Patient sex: M
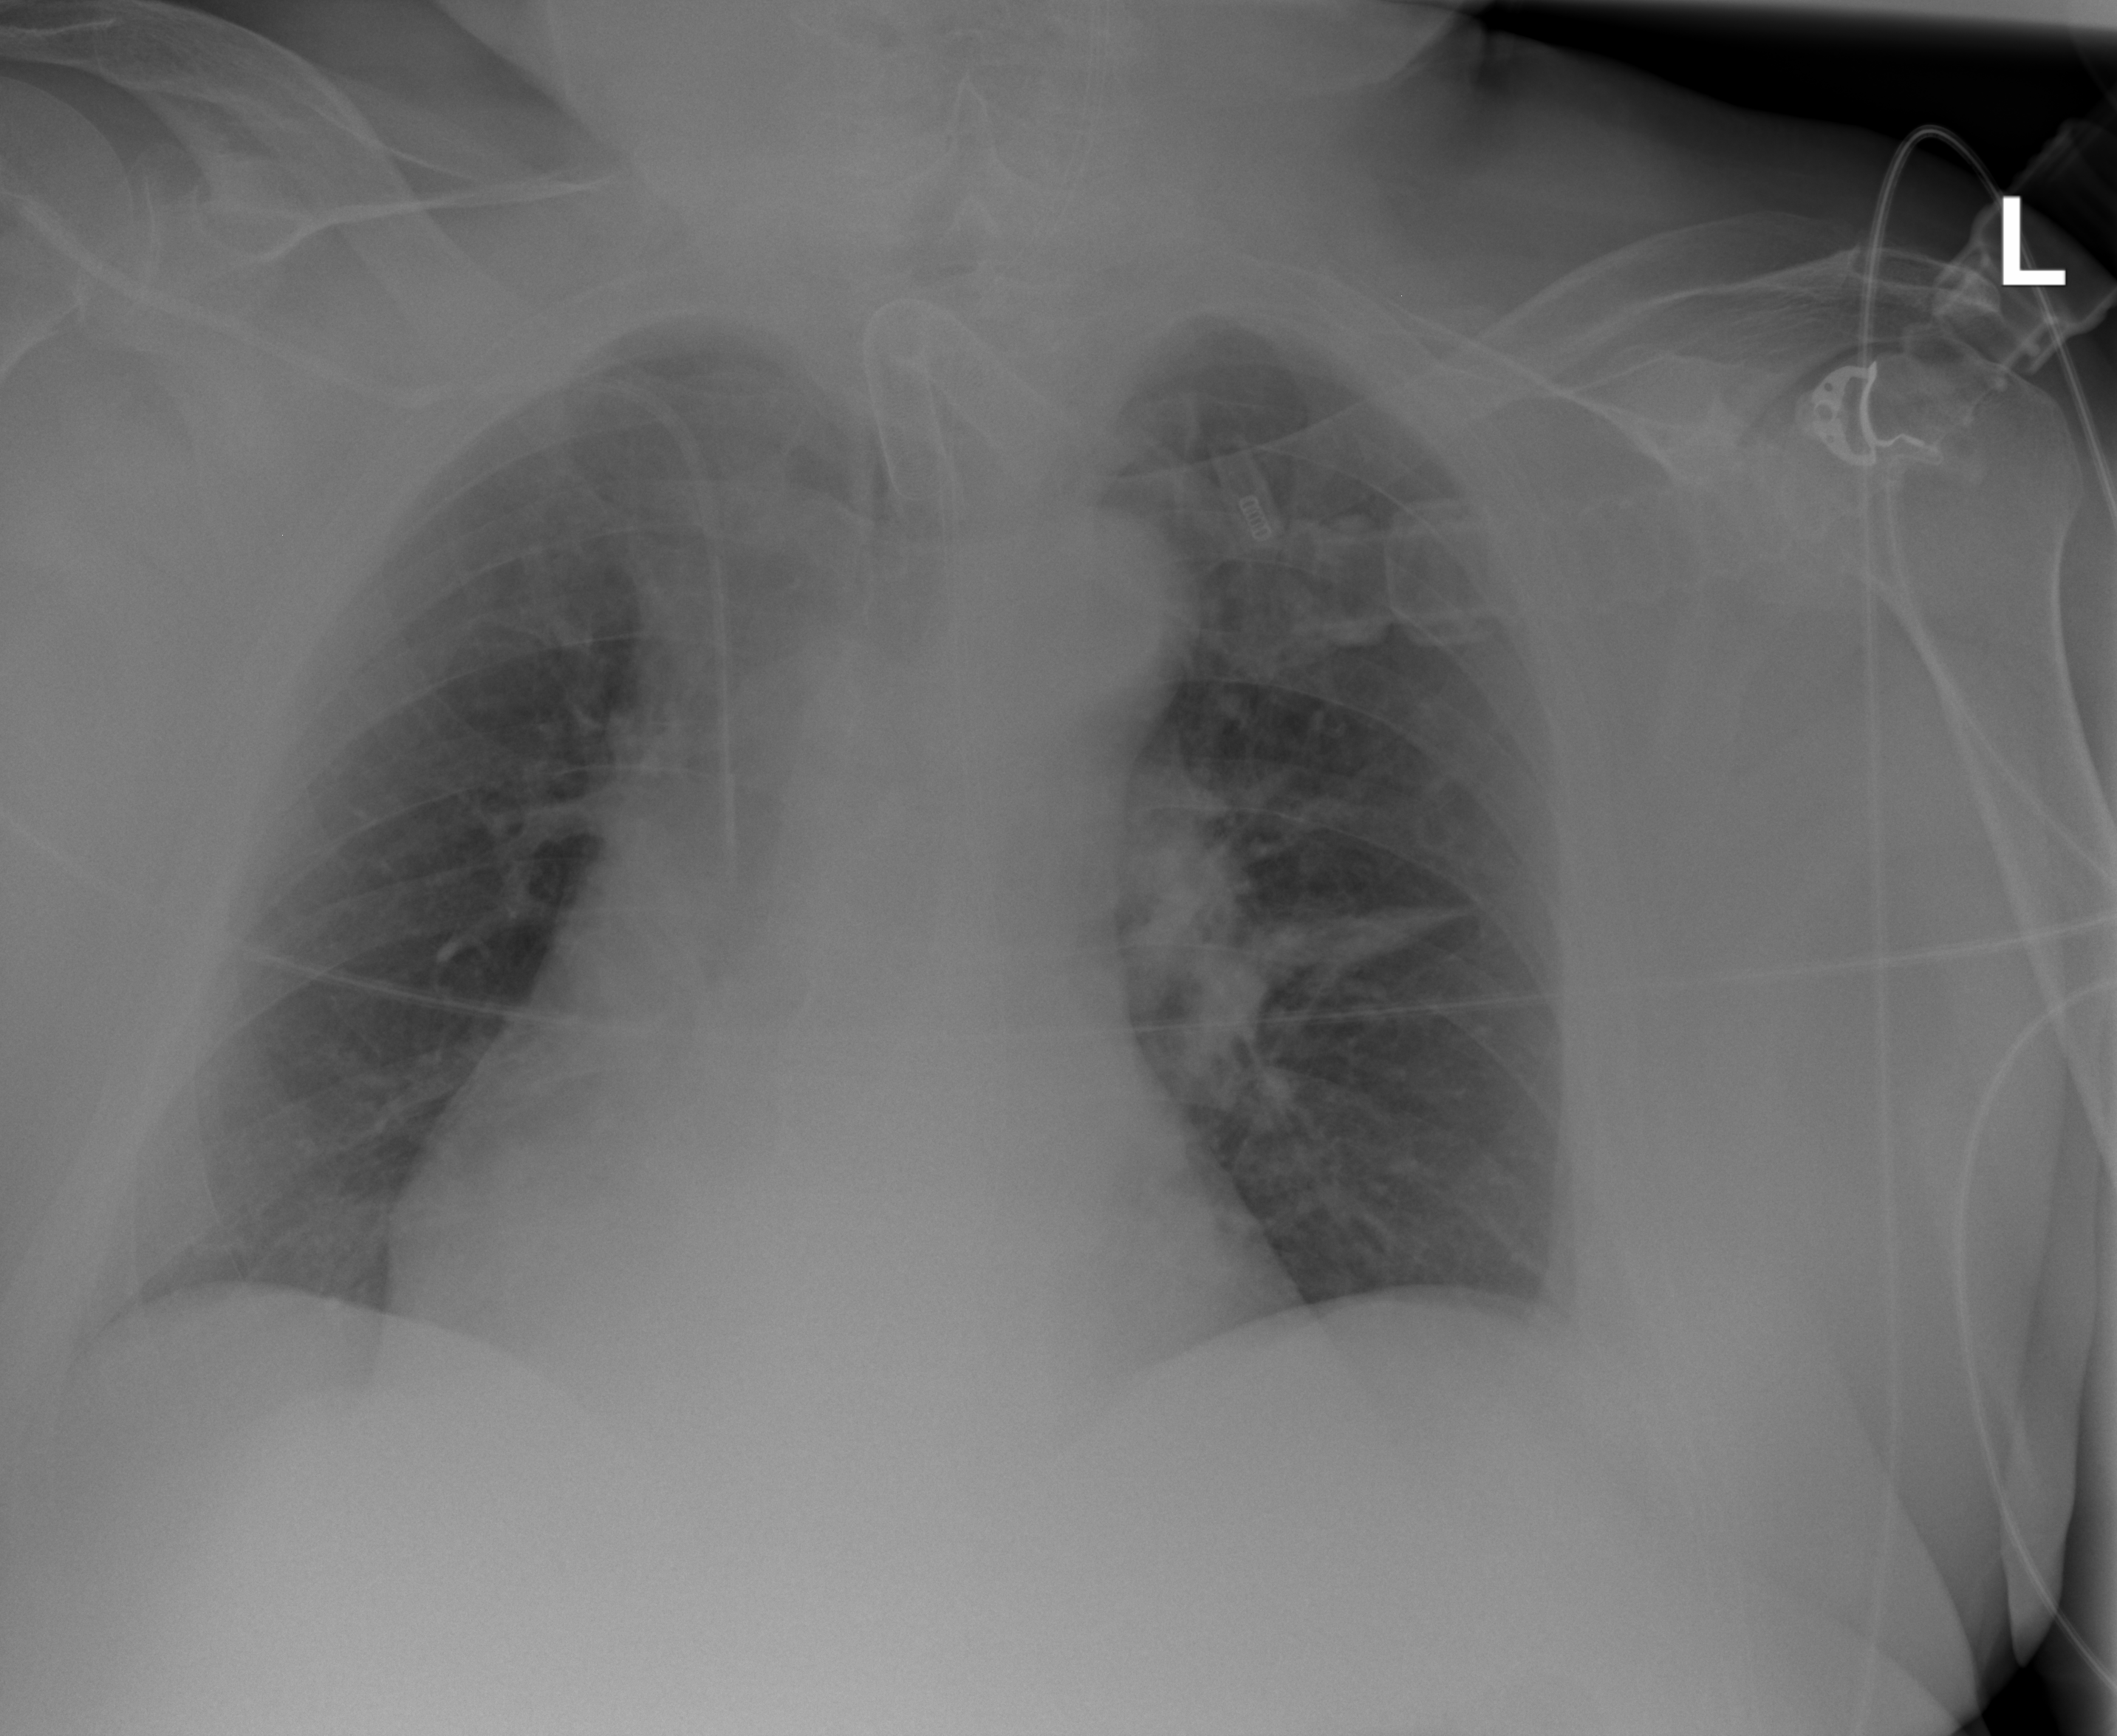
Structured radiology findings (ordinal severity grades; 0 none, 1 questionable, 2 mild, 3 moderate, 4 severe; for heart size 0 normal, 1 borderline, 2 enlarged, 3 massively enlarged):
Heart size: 2
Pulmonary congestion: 2
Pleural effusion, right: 0
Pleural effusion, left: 0
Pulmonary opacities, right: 0
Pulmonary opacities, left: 0
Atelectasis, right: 2
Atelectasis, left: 2